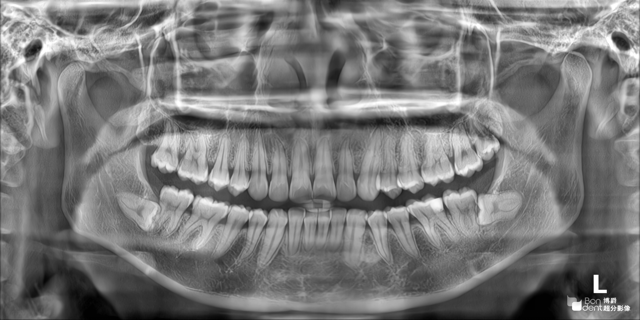
adult